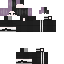
A female human skin with dark skin, wearing brown bald dressed in a purple hoodie and black pants, featuring a closed mouth.